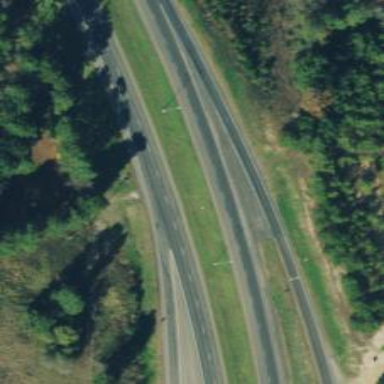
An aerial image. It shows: Motorway junction.